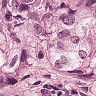
Metastatic tissue present: yes